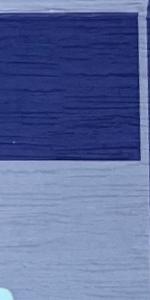
Label: Empty